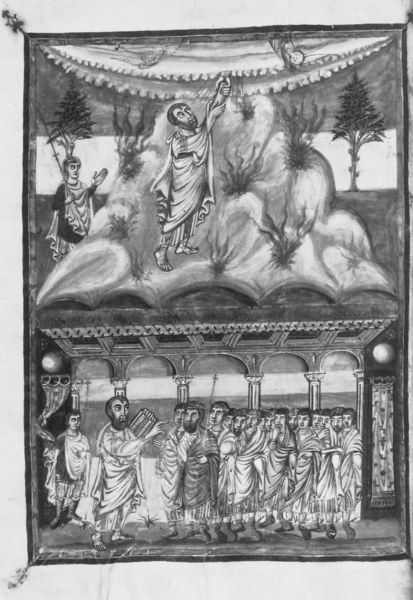
Titel: Bibel von Moutier Grandval
Institution: London, British Library (BL)
Schlagwörter: baum, berg, hand, himmel, mann, bäume, männer, säulen, tuch, bart, vorhang, sträucher, gewand, engel, bogen, stab, halle, bögen, buch, druck, schwarzweiß, predigt, prophet, wandbehang, joseph, apostel, buchmalerei, zweiteilung, hand gottes